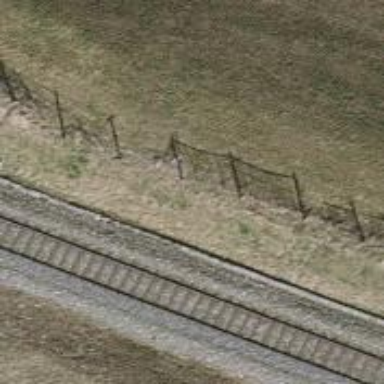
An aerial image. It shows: Fence.